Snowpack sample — Loveland Pass, Silver Plume, Colorado, USA (1/12/25, 11:40 AM MST)
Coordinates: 39.66, -105.88
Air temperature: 7 °F
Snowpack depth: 140 cm
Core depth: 10 cm
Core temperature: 41 °F
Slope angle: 11°, slope face: 30°
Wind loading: high
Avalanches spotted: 2
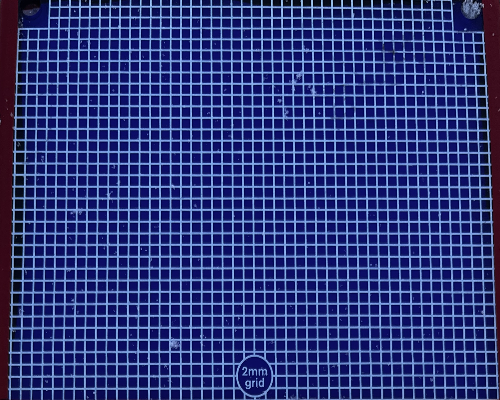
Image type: profile
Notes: Pilot using slightly modified coring method that took too large segment for snow profile picturing, advised not to use in higher level models. Two avalanche on south face nearby, partially cloudy with light snow in the last 24 hours. Lots of wind loading on eastern features.